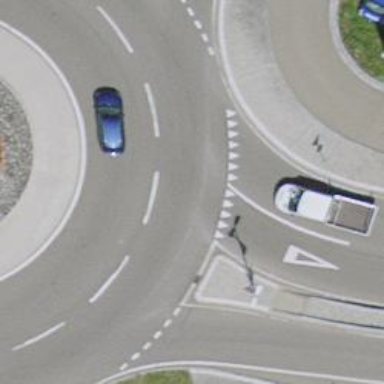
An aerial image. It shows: Road with "give way" sign.